Interaction volume radius: 10 \u00c5
Interaction volume height: 45 \u00c5
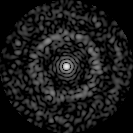
Disorder parameter: 0.8405